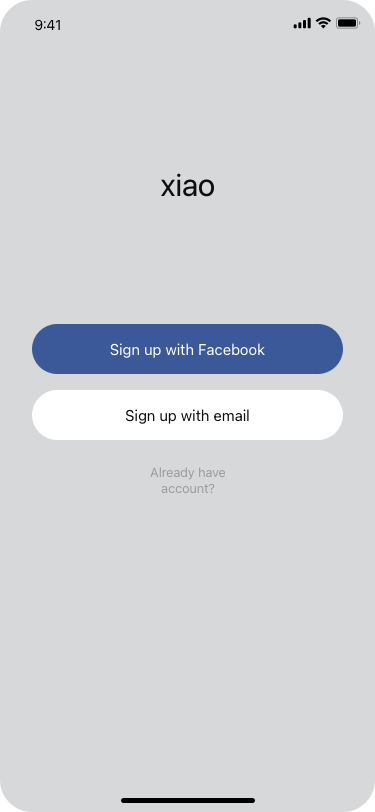
Text in this UI design:
Sign up with Facebook
Sign up with email
xiao
Already have account?